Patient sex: F
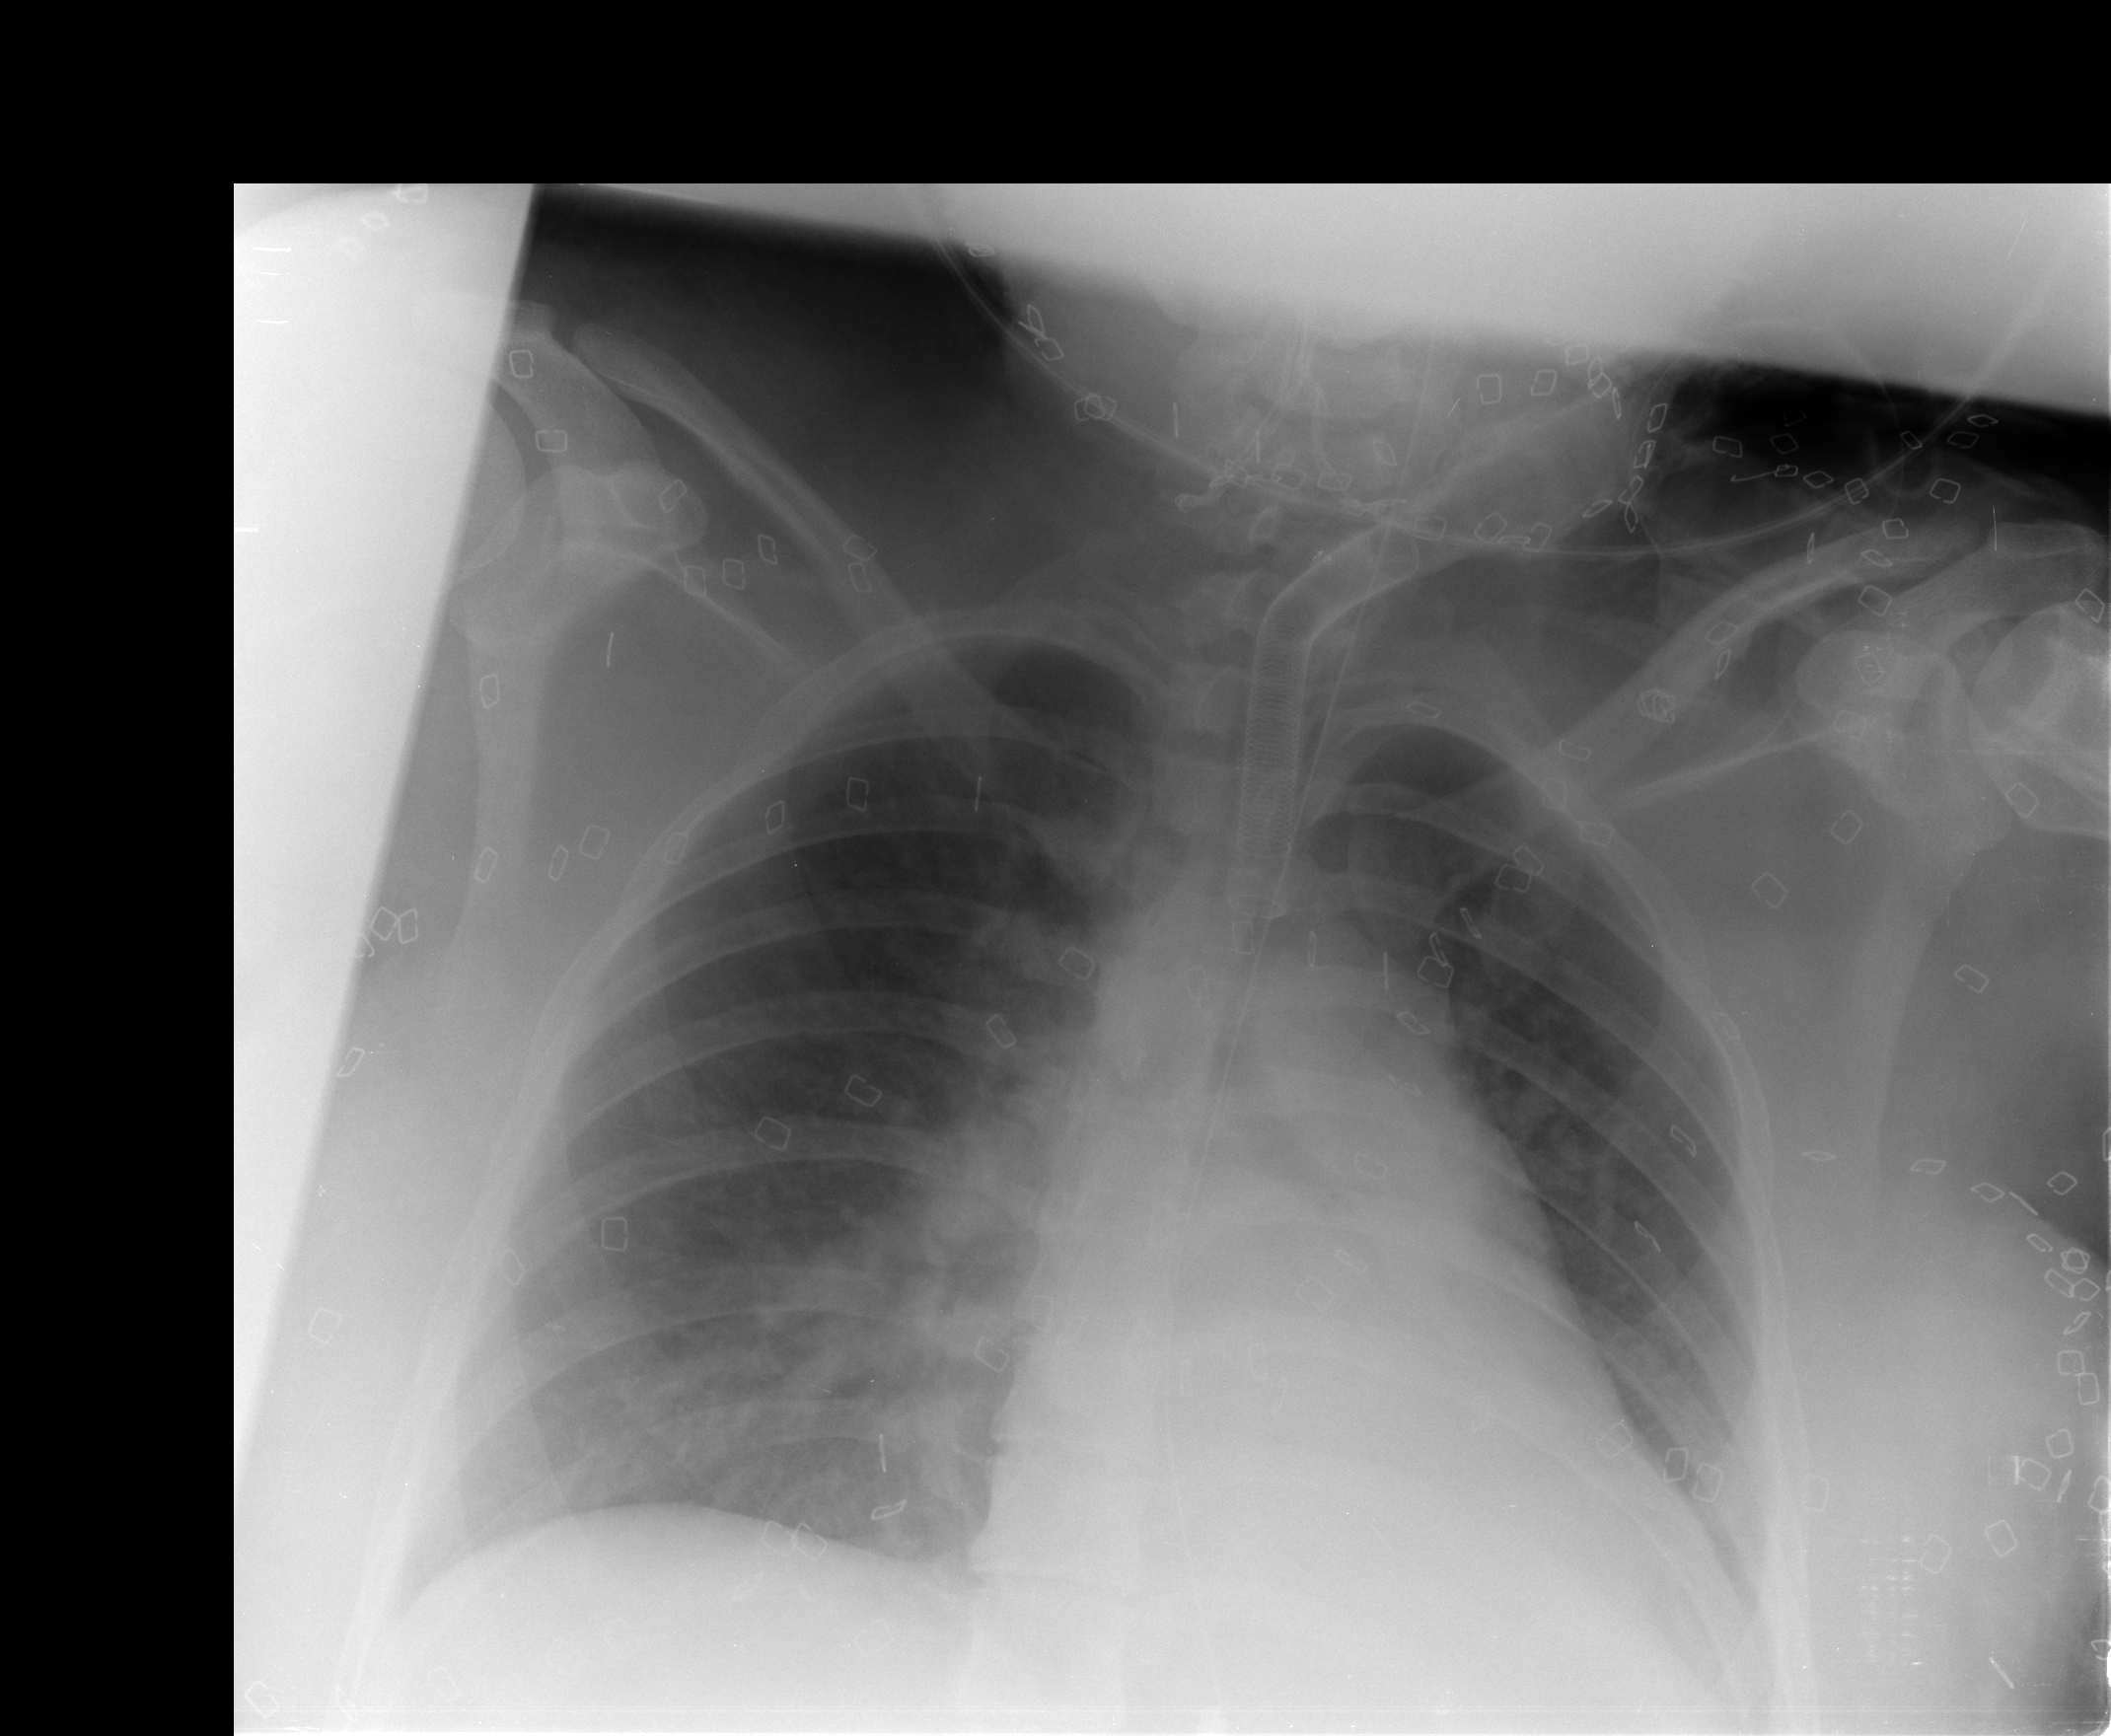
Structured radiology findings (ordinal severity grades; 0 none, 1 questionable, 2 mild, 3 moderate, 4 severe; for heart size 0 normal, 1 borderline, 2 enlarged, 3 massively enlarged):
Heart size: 2
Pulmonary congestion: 1
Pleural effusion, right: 0
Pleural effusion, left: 0
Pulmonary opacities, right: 1
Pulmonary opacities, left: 0
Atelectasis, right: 0
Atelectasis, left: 0